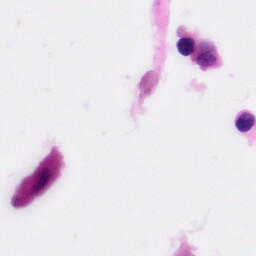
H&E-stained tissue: Pancreatic